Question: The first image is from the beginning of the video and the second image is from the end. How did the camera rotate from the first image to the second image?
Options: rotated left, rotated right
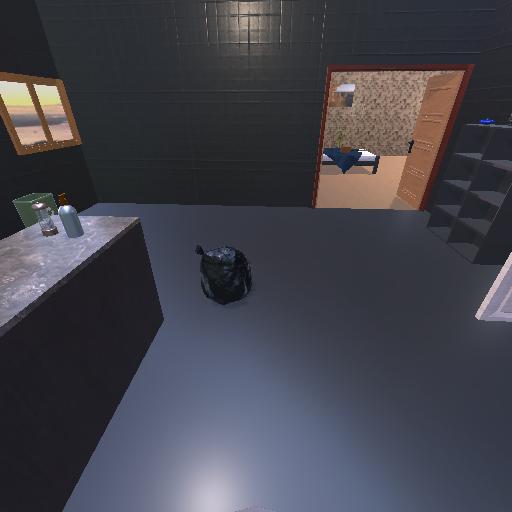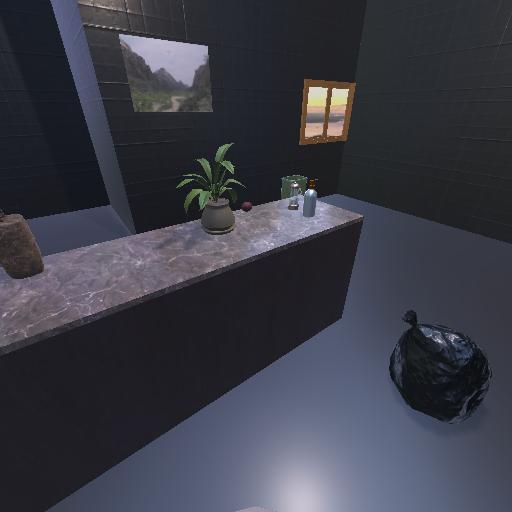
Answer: rotated left